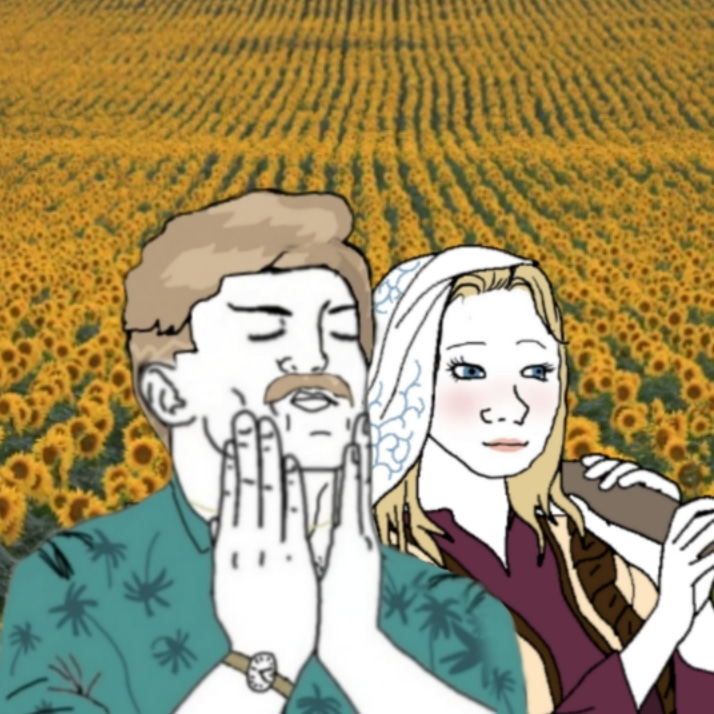
Label: 5_Wojak_with_Background